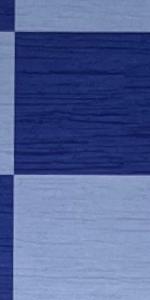
Label: Empty